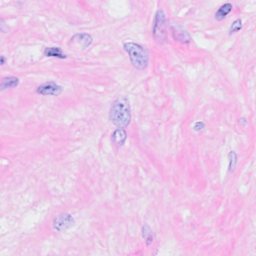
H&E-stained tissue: Breast